Interaction volume radius: 5 \u00c5
Interaction volume height: 15 \u00c5
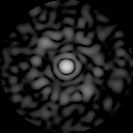
Disorder parameter: 0.8269